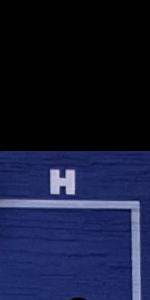
Label: Empty